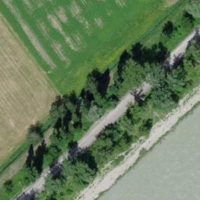
EUNIS habitat code: 24
Species observed at this site:
Quercus pubescens